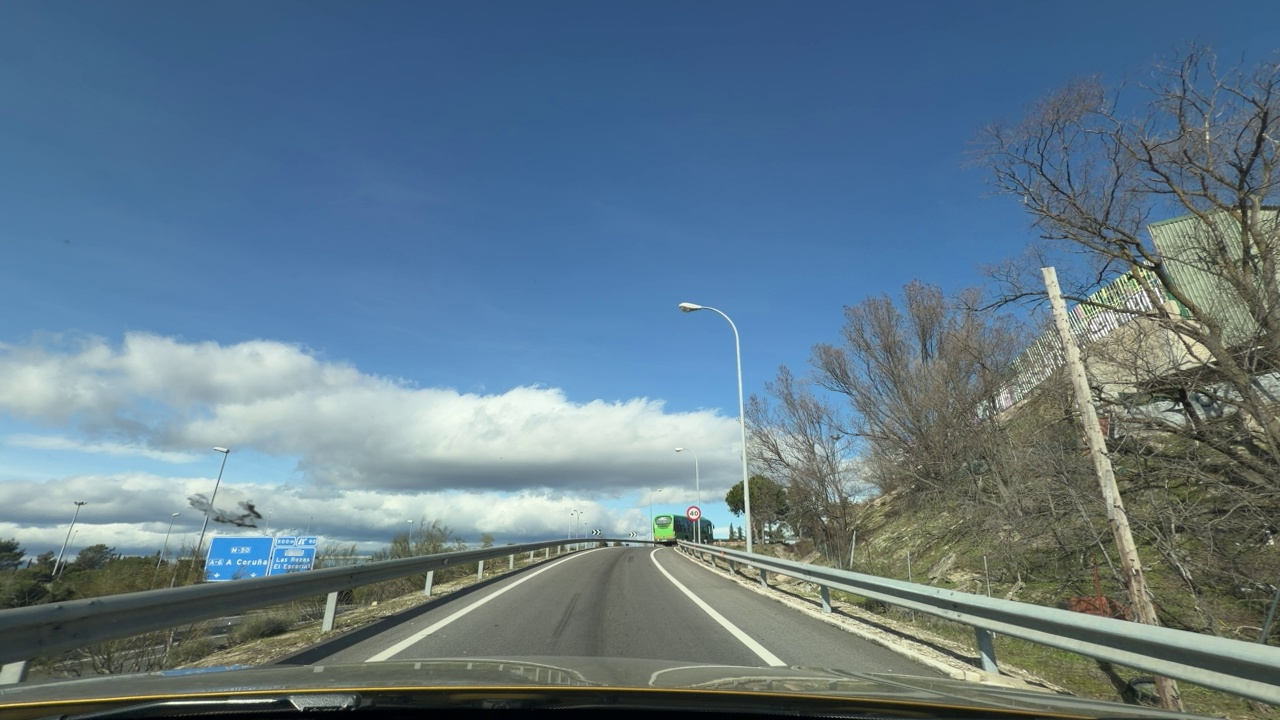
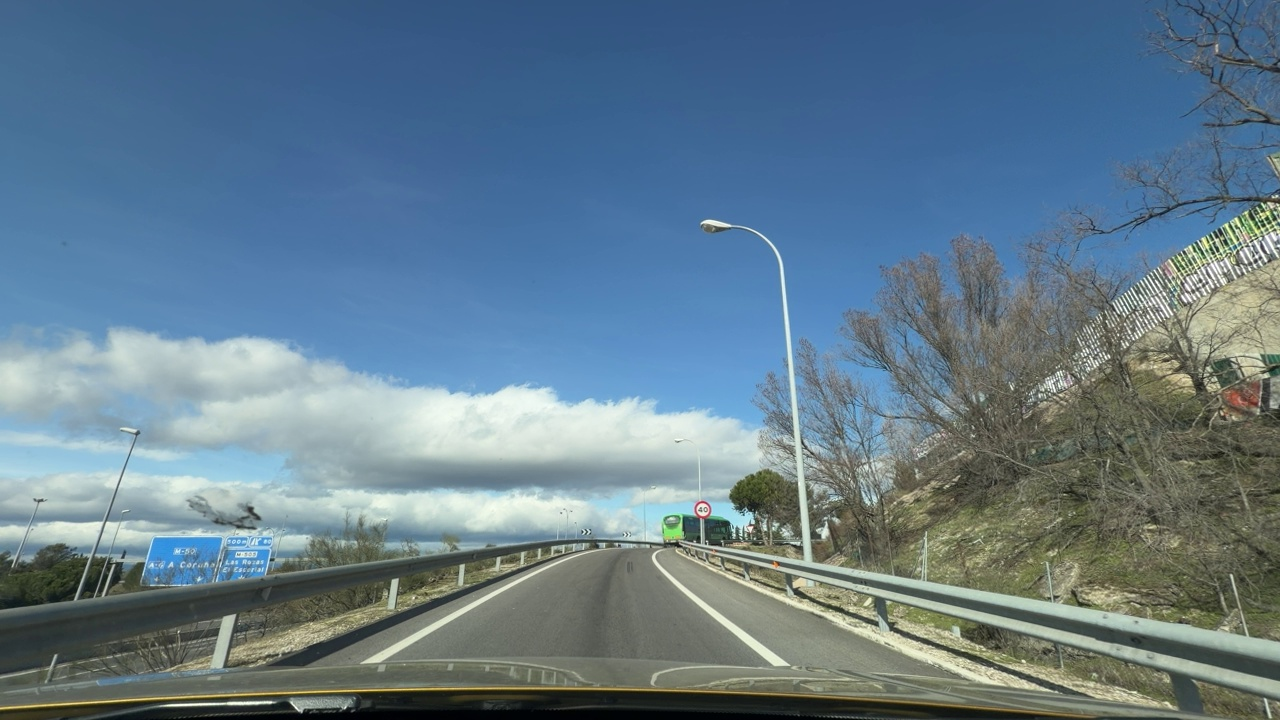
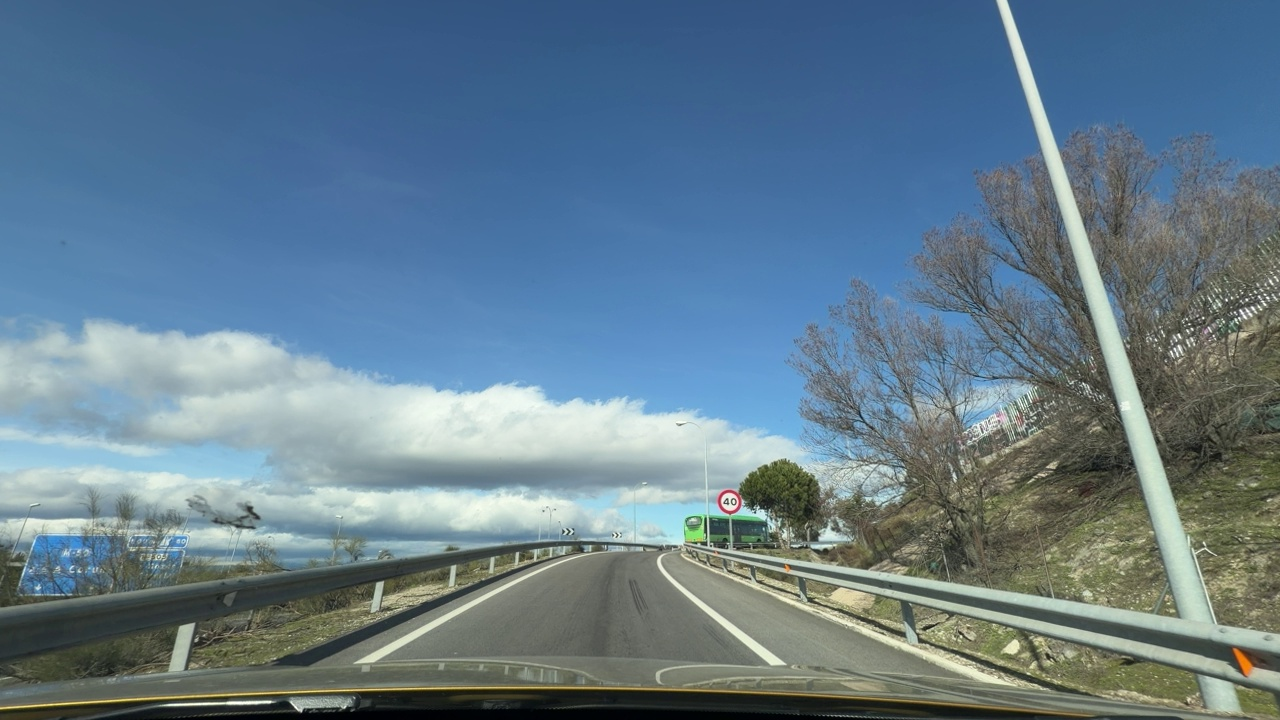
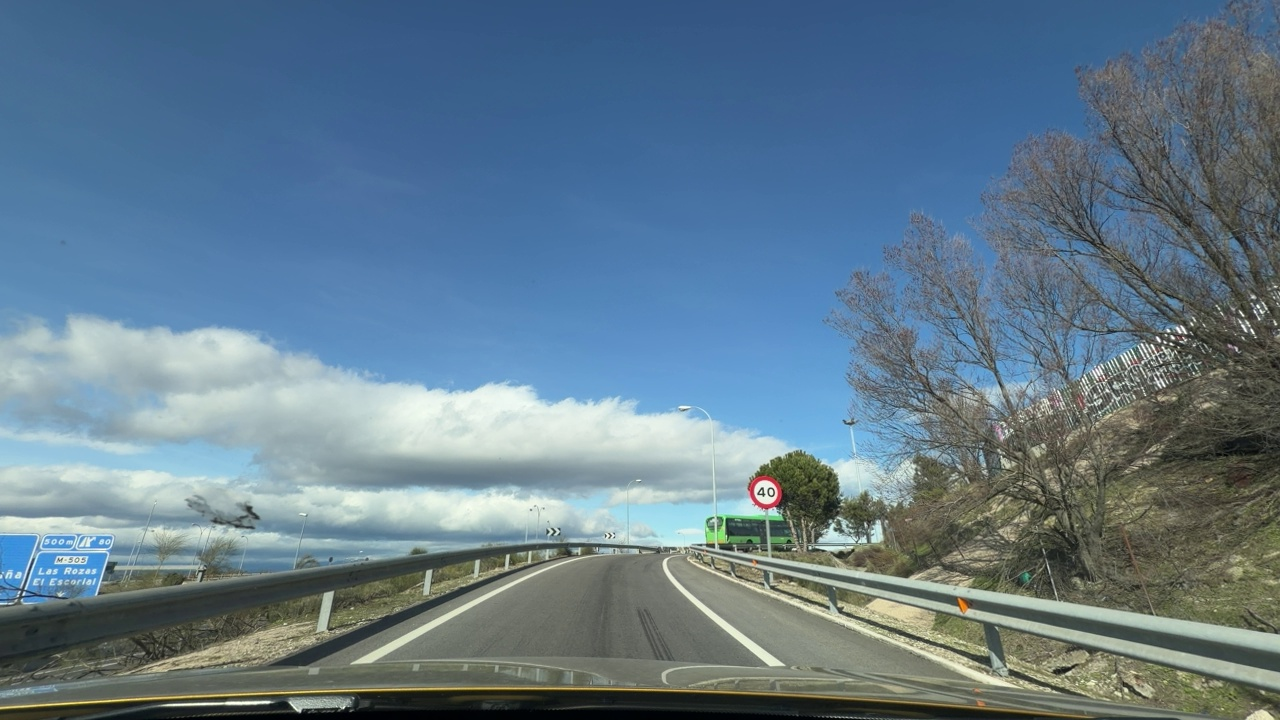
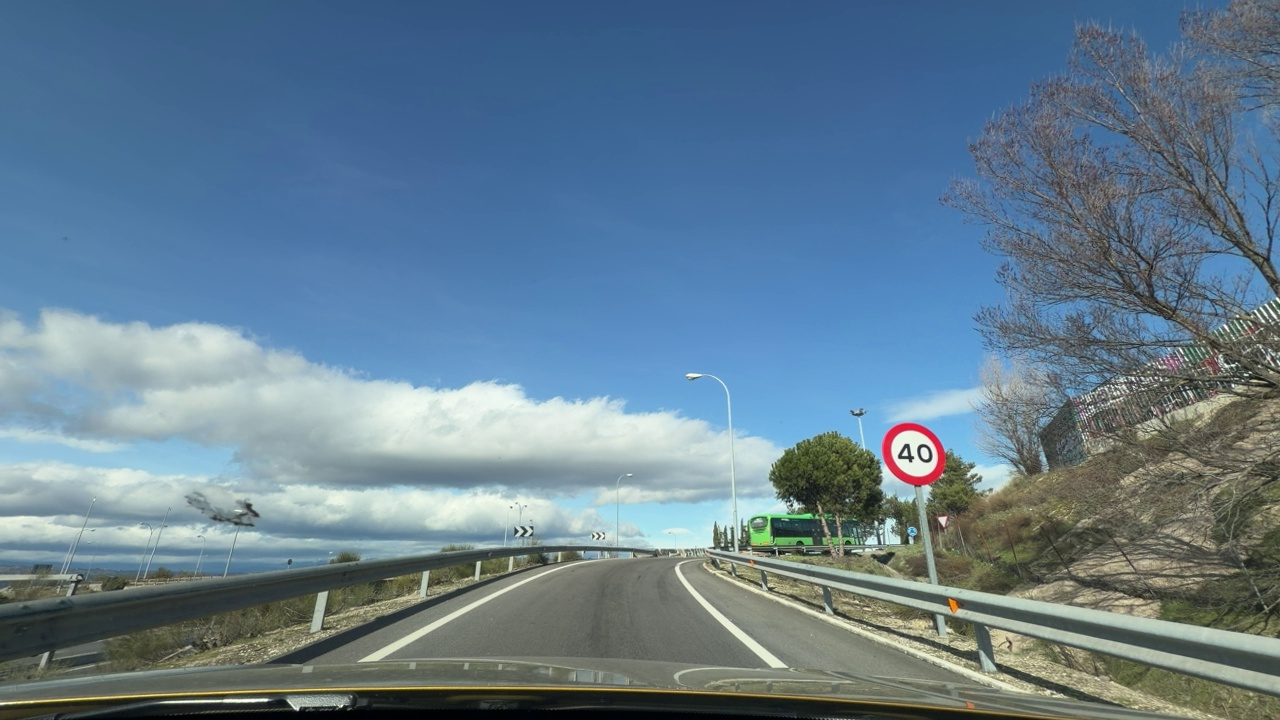
Situation: Speed limit adaptation
Question: Are multiple speed limit signs with different values visible?
Answer: No
Reasoning: One speed limit sign displays a speed limit value.

Situation: Speed limit adaptation
Question: Is there a speed limit sign regulating the ego lane?
Answer: Yes
Reasoning: A speed limit sign is positioned on the roadside facing the ego direction of travel.

Situation: Speed limit adaptation
Question: What speed value is displayed on the visible speed limit sign?
Answer: 38
Reasoning: The visible speed limit sign displays 40 km/h.

Situation: Speed limit adaptation
Question: Is the ego vehicle traveling on a highway?
Answer: No
Reasoning: The vehicle is on a highway exit

Situation: Speed limit adaptation
Question: Is the ego vehicle entering or exiting a highway?
Answer: Yes
Reasoning: The ego vehicle is exiting the highway and reducing speed

Situation: Speed limit adaptation
Question: Are speed bumps, crosswalks, or construction-related obstacles present in the ego lane?
Answer: No
Reasoning: There are no city objects in the ego lane